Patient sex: M
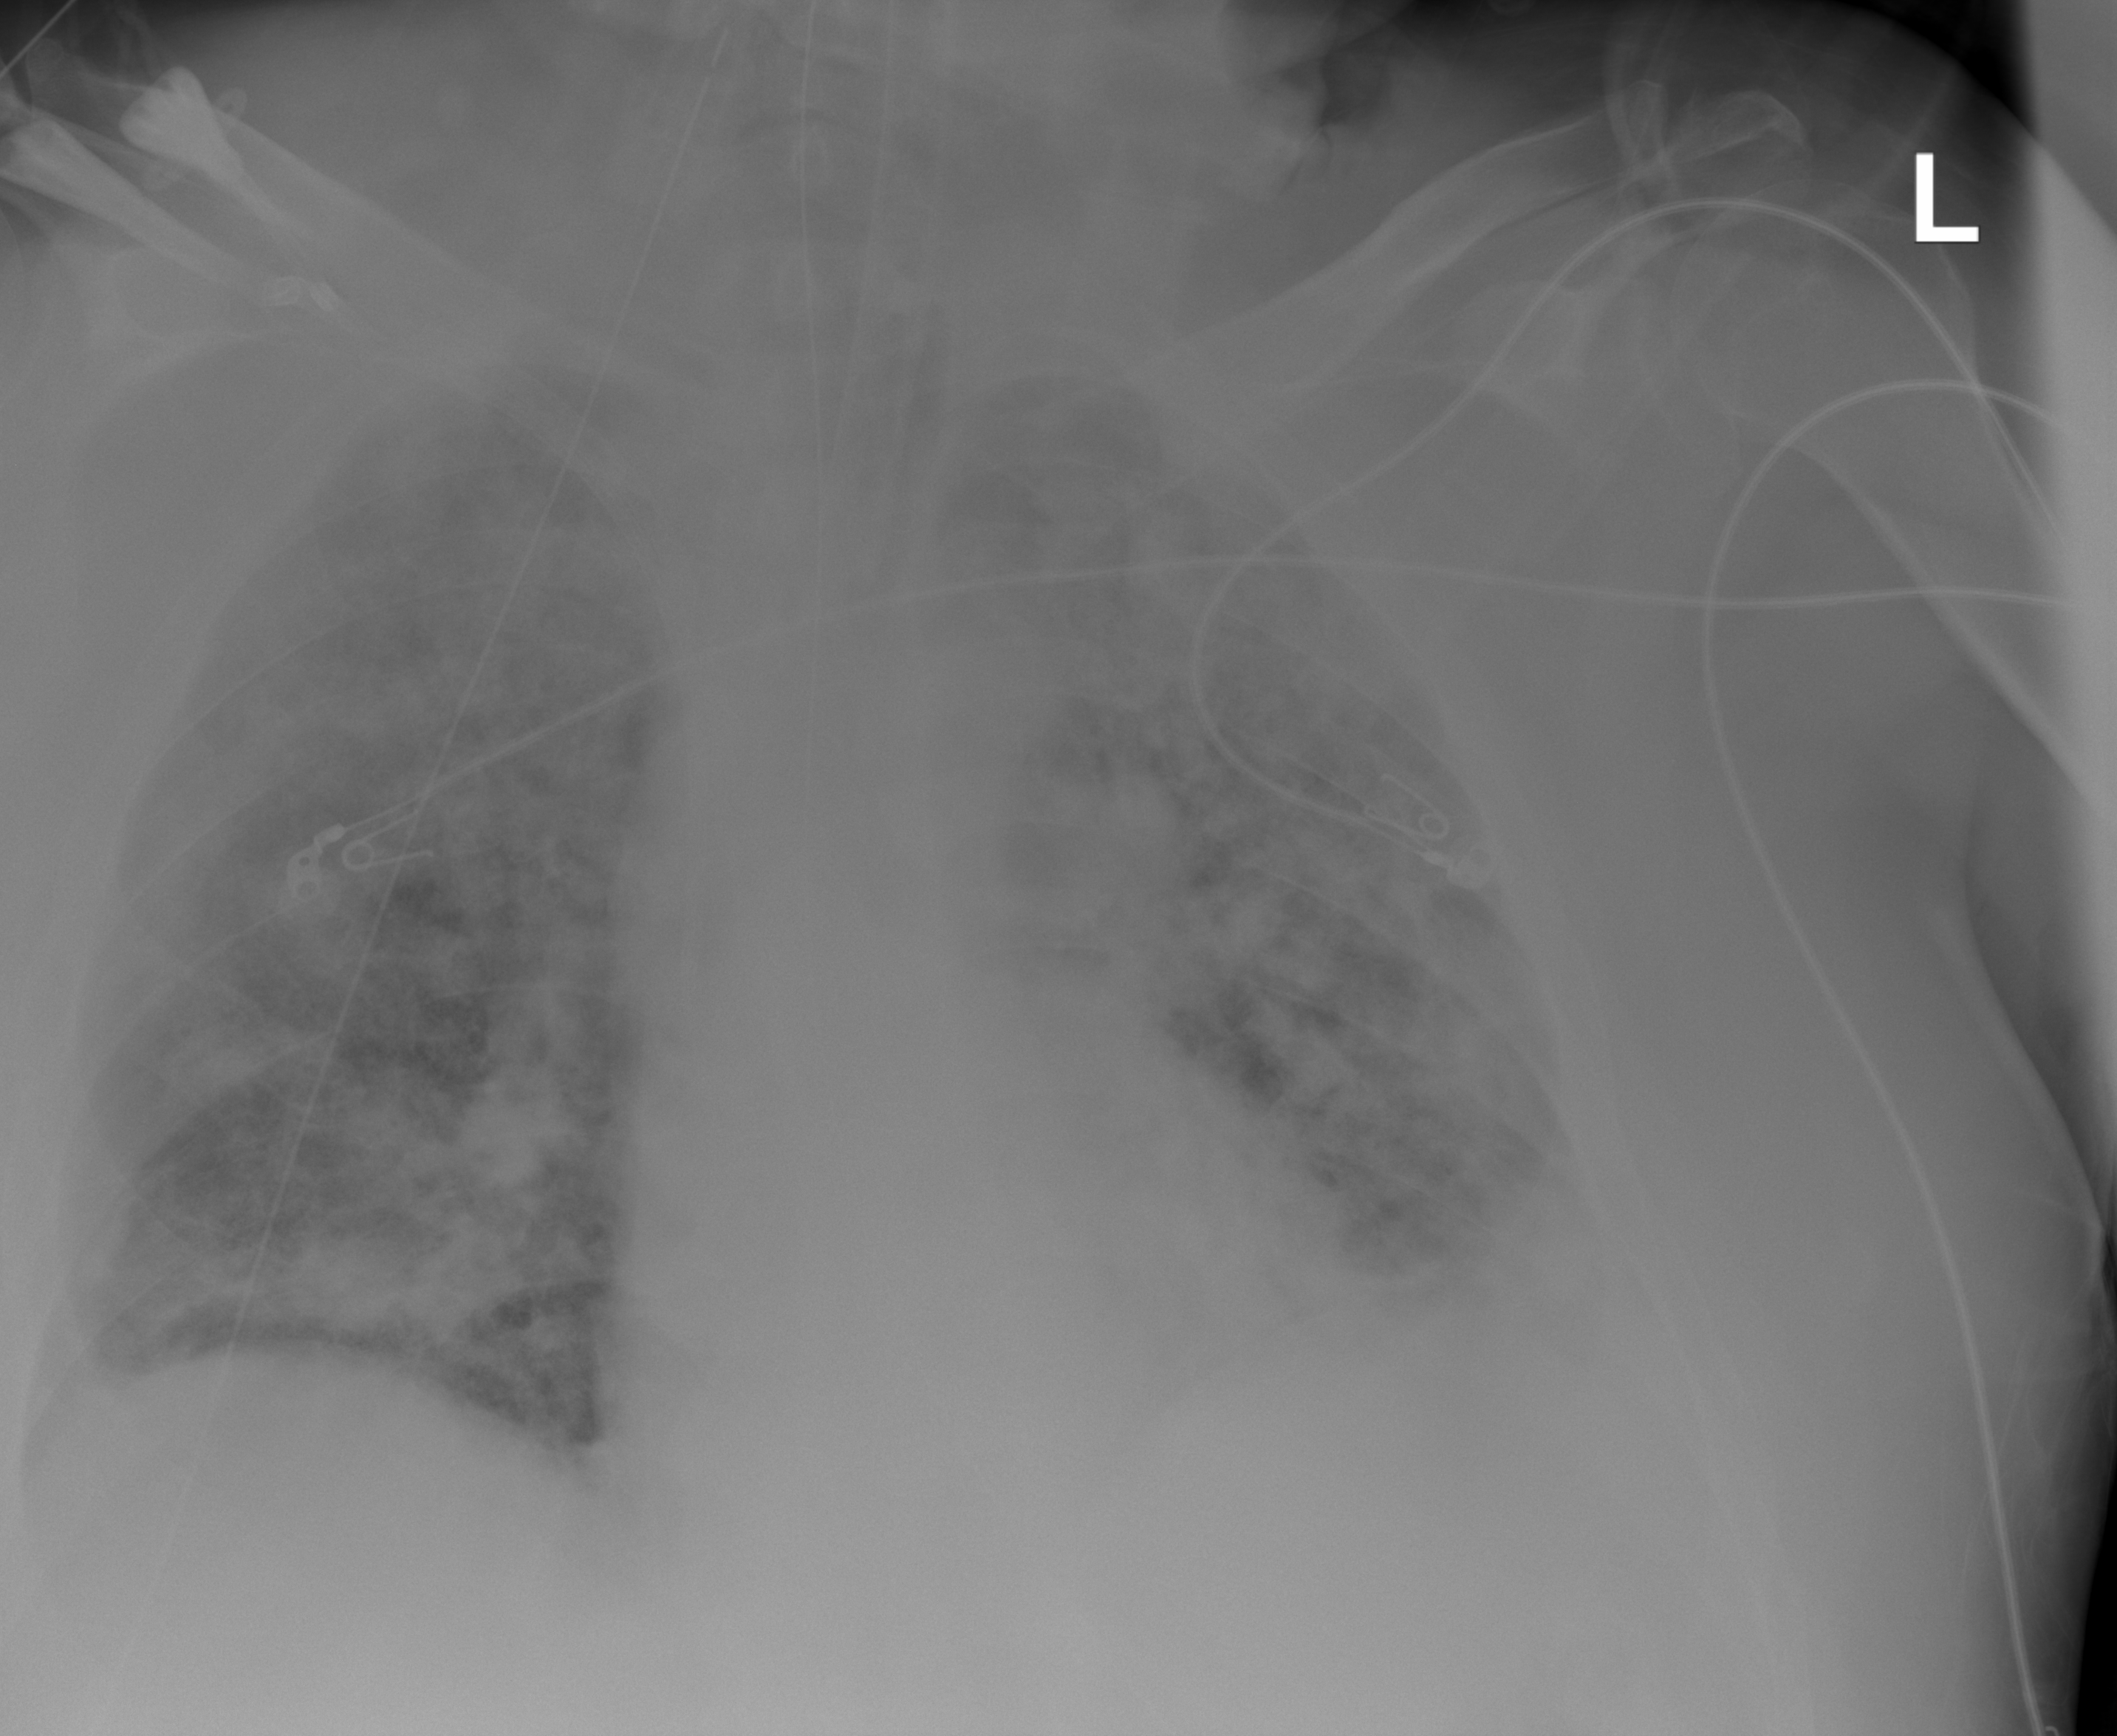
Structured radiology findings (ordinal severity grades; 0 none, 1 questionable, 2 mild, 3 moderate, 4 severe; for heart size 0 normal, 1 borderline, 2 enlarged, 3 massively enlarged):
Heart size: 0
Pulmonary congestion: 2
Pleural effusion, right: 2
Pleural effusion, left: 2
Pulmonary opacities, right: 4
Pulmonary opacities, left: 4
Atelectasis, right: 3
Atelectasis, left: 3